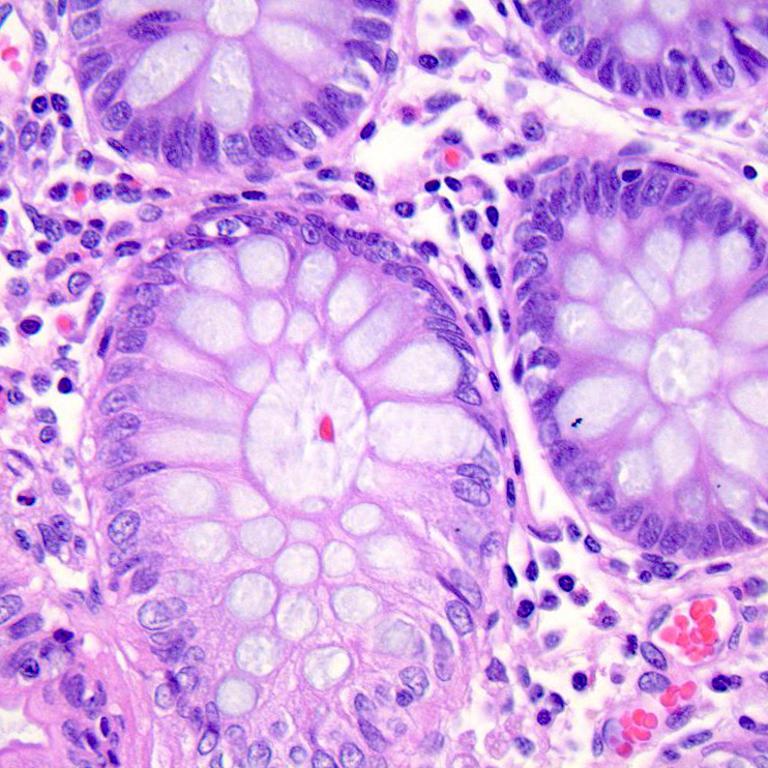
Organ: colon
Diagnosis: benign